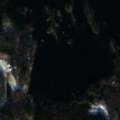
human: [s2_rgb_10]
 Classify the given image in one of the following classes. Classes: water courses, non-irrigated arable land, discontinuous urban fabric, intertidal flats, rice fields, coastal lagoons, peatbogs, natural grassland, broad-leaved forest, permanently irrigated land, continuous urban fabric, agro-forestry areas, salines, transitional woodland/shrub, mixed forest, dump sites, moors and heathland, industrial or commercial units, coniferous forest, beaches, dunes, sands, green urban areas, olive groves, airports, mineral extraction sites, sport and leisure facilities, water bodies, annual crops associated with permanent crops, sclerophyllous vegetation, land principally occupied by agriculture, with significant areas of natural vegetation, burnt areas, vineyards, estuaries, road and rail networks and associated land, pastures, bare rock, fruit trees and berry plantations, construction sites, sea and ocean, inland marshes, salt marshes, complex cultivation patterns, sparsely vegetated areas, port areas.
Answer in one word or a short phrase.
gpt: coniferous forest, mixed forest, water bodies